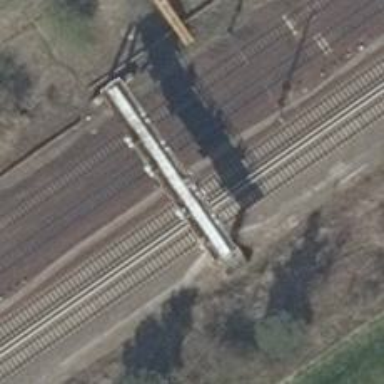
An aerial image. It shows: Railway signal.